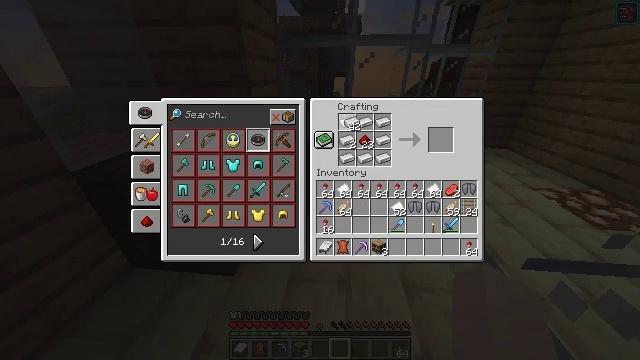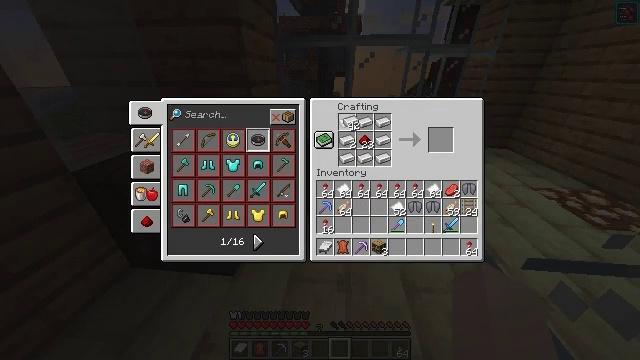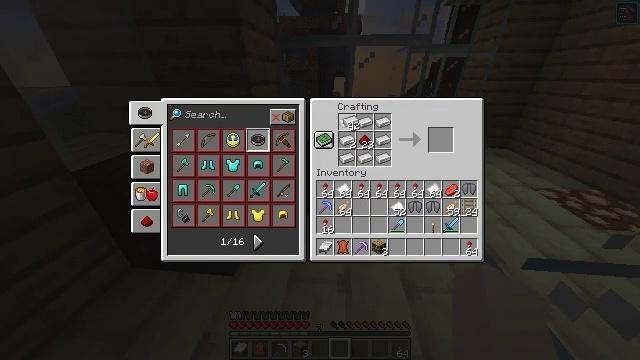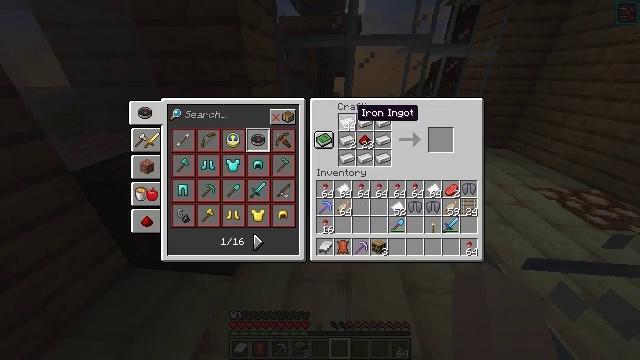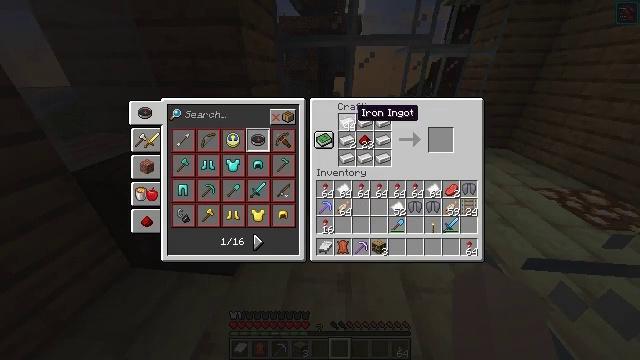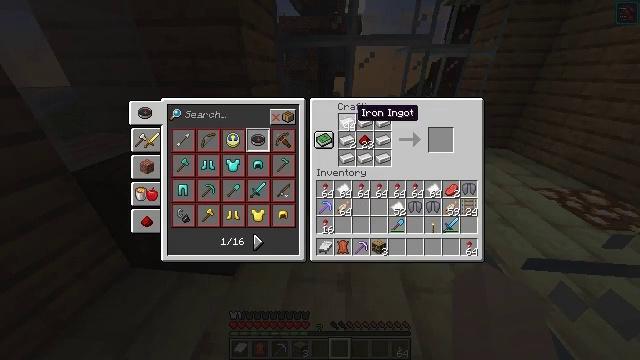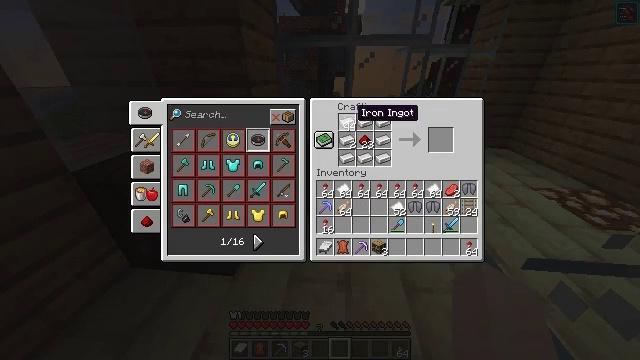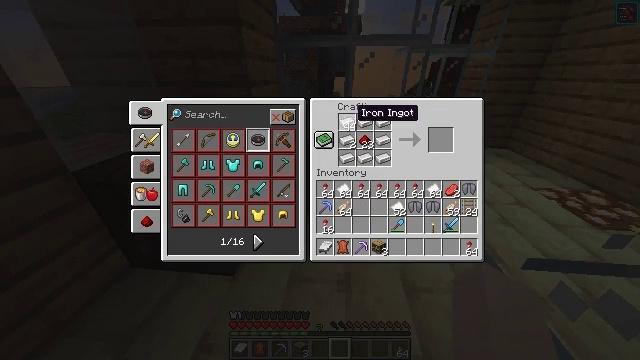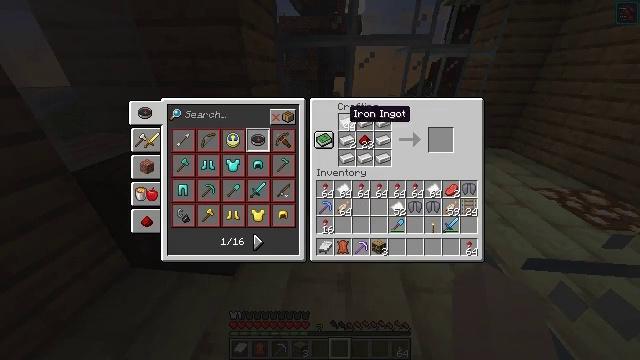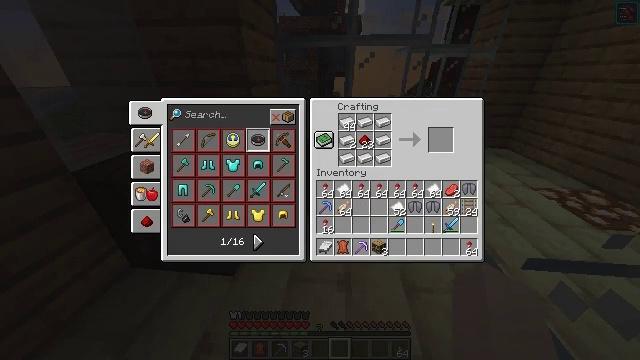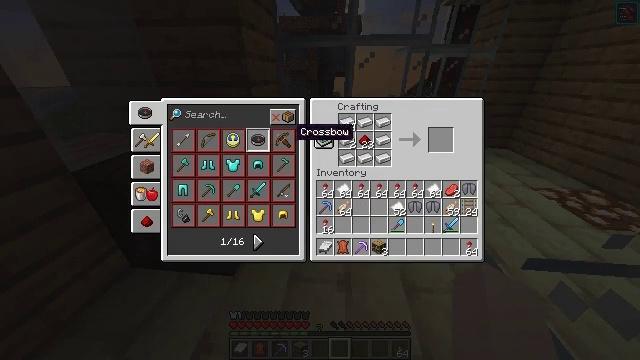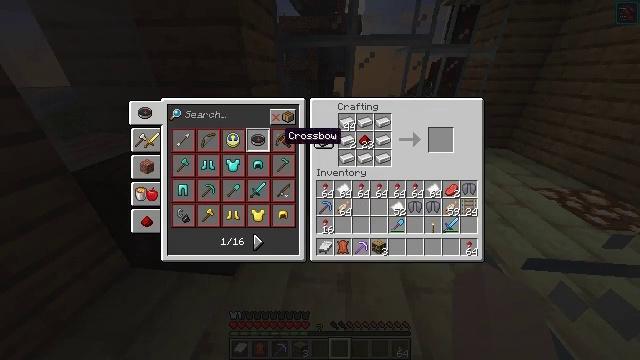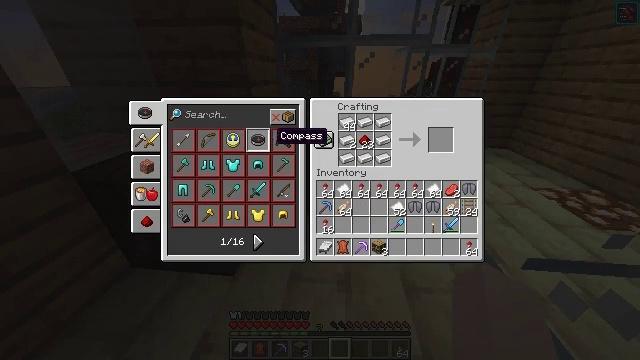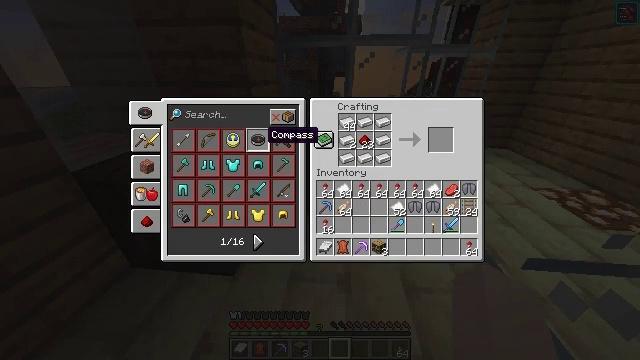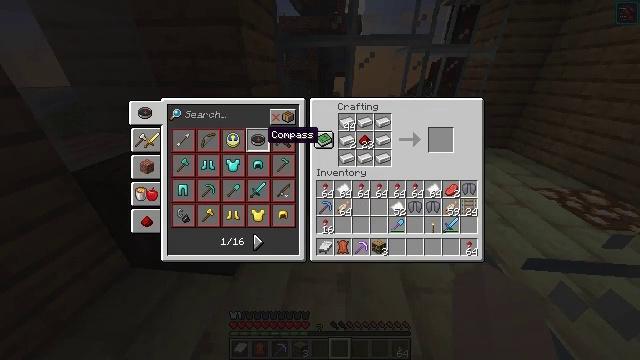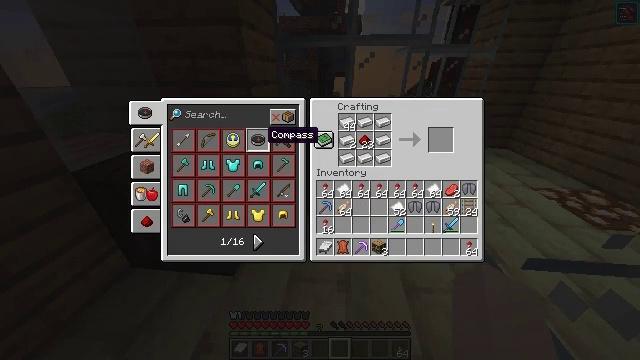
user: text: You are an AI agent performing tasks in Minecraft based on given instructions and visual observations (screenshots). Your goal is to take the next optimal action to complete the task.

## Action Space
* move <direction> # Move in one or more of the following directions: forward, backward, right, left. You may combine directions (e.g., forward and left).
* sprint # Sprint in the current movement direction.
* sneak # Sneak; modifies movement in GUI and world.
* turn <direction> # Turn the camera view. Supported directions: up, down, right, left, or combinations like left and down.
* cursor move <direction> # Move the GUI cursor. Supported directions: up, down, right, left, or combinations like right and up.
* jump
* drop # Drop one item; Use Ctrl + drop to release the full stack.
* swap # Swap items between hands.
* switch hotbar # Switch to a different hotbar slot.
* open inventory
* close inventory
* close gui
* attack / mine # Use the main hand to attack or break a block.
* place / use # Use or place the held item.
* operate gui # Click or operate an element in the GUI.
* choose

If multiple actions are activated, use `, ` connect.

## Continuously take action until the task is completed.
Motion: motion action
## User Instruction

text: Craft a compass.
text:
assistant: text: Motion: no_op
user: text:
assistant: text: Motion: operate gui
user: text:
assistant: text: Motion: no_op
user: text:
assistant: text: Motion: no_op
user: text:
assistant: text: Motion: no_op
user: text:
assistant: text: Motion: no_op
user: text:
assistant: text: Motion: no_op
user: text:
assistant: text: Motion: cursor move left
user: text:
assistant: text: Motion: cursor move left
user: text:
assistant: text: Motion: cursor move left and down
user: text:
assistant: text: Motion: cursor move left
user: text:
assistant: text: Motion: cursor move left
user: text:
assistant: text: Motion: sneak, cursor move left
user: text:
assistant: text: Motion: sneak
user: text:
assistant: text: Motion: sneak, operate gui
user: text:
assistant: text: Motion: sneak, operate gui
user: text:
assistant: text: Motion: sneak
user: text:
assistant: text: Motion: sneak
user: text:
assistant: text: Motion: sneak
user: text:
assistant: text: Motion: sneak
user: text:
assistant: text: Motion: sneak
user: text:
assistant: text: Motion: sneak
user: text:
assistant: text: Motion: sneak
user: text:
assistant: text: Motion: sneak
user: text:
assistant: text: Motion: sneak
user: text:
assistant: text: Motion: sneak
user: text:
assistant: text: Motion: sneak
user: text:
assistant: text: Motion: sneak, cursor move right
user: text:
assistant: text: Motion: cursor move right
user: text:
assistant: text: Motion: cursor move right